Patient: sex M, age 69
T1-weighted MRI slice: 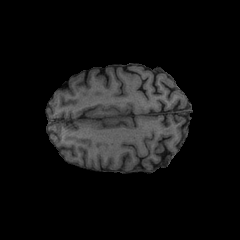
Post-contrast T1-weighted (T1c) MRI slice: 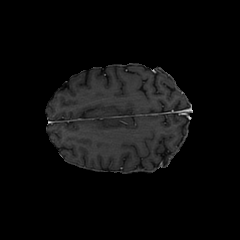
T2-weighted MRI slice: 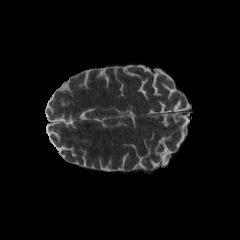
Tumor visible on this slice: no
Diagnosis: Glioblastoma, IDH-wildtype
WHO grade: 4